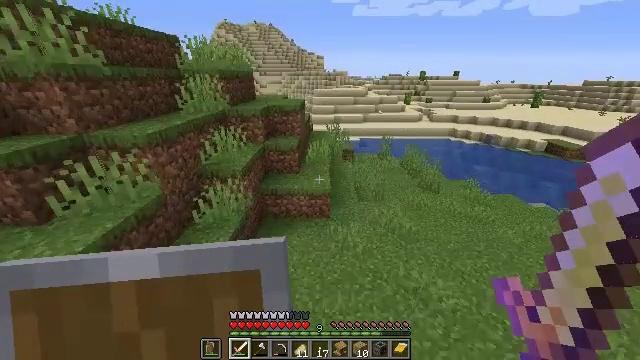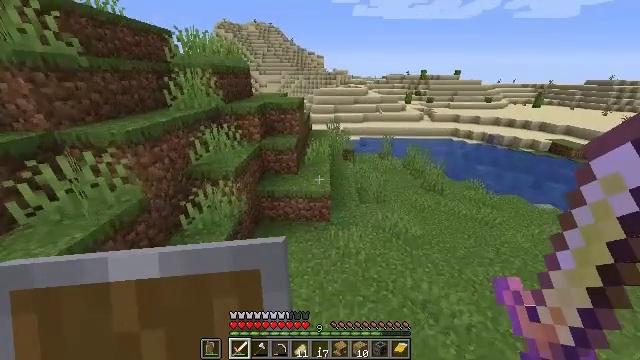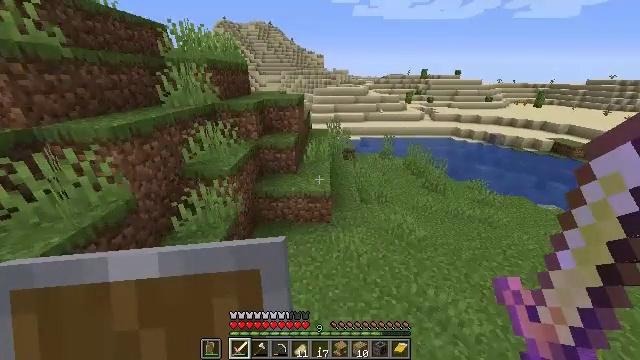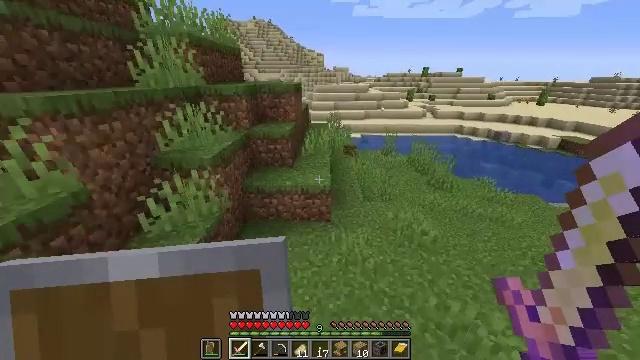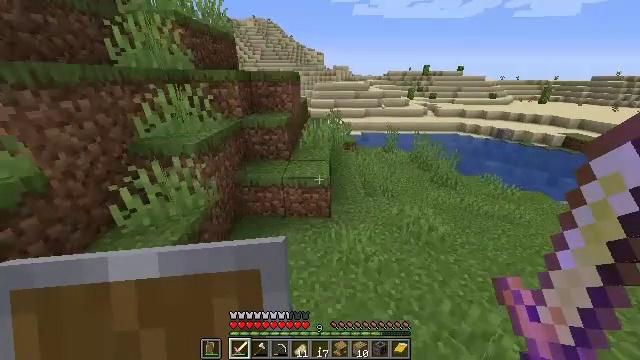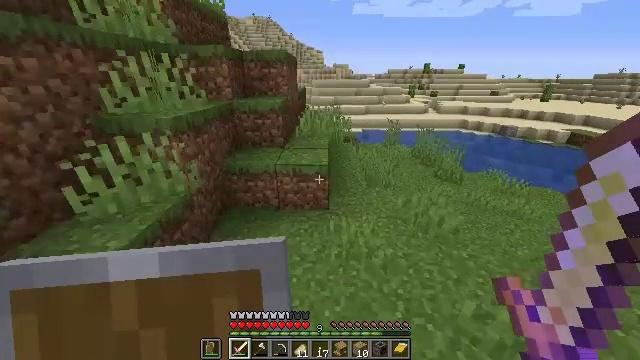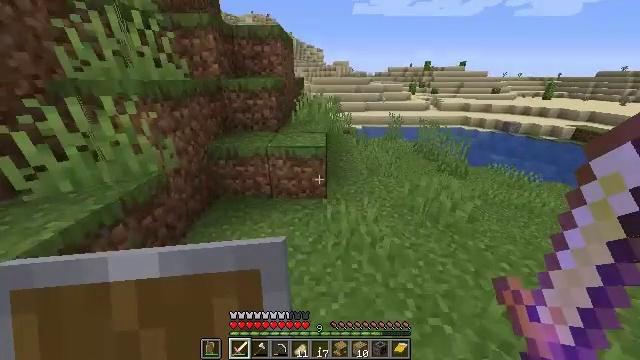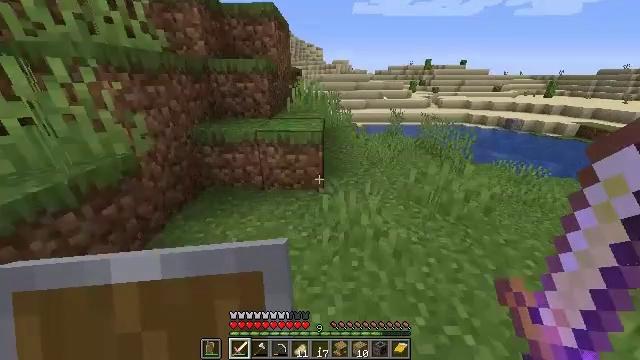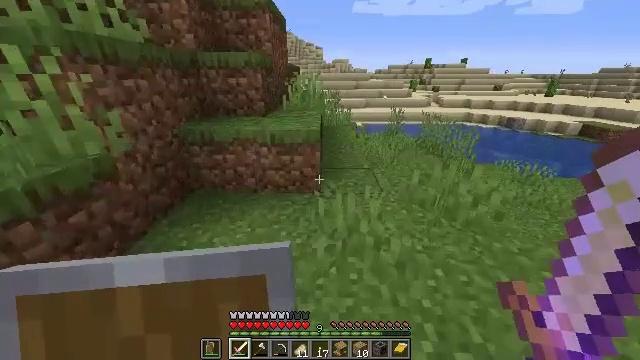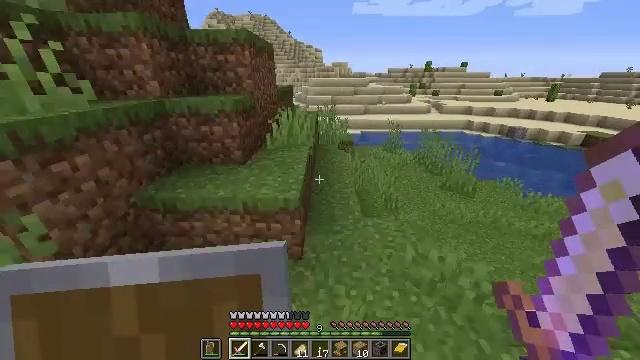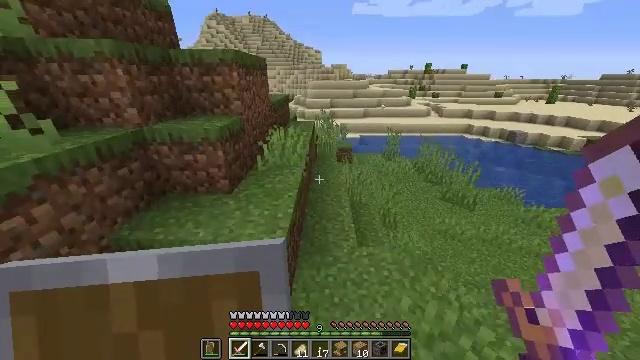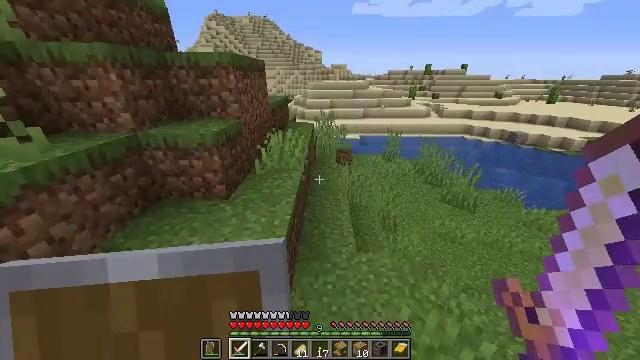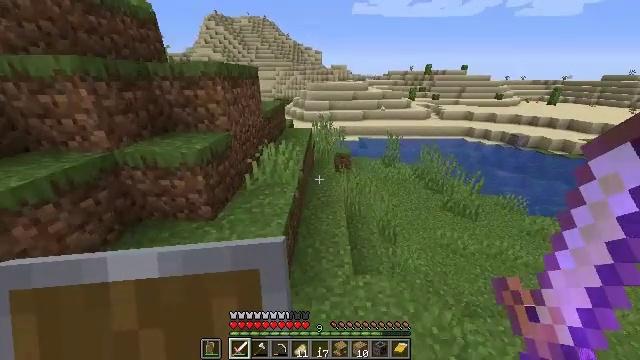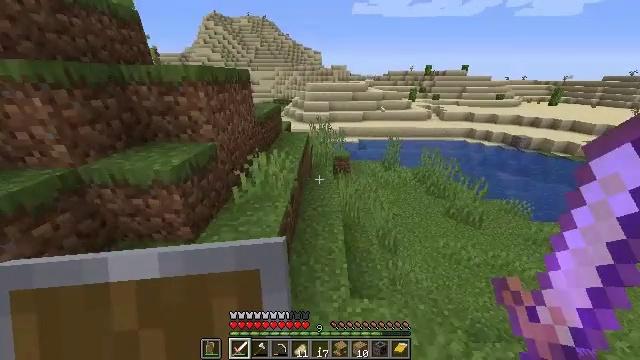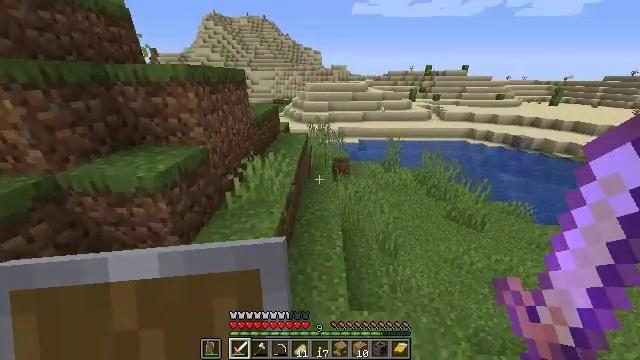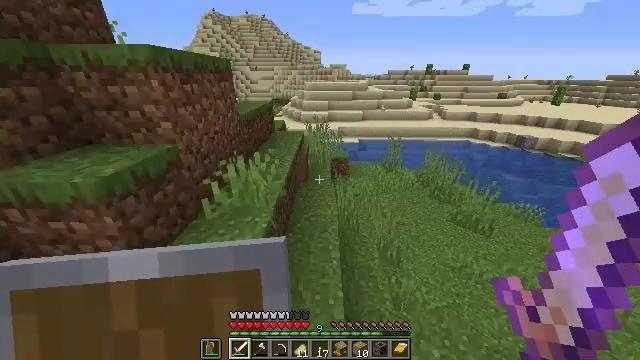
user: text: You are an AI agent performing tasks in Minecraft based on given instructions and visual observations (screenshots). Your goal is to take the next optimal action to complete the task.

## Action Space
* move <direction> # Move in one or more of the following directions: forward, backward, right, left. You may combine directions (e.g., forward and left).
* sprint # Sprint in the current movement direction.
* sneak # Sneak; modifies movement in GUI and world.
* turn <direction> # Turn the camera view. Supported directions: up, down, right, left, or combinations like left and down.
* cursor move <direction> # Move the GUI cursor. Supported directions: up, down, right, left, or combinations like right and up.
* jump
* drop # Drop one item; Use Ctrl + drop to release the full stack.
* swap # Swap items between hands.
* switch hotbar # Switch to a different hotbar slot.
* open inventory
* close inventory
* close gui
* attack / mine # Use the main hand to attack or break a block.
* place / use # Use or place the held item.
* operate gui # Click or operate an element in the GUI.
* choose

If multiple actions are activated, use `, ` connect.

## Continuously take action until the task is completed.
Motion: motion action
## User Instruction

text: Mine the sugar cane near rivers.
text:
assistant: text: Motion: move forward, jump
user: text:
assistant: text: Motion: move forward, jump
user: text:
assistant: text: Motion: move forward and move right, jump
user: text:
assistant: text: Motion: move forward and move right, jump
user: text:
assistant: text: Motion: move forward and move right, jump
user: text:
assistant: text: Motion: move forward and move right, jump
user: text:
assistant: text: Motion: move forward and move right, jump
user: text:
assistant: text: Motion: move forward and move right, jump
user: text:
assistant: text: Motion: move forward and move right, jump
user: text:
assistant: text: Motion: move forward, jump
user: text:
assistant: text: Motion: move forward, jump
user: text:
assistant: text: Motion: move forward, jump
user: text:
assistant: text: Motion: move forward, jump
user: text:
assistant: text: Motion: move forward, jump
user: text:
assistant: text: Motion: move forward, jump
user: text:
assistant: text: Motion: move forward, jump
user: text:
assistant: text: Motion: move forward, jump
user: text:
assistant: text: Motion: move forward, jump
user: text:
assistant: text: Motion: move forward, jump
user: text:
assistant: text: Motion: move forward, jump
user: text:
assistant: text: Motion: move forward, jump
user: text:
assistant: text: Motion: move forward, jump
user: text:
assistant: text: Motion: move forward, jump
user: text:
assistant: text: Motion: move forward, jump
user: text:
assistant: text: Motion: move forward, jump
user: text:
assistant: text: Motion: move forward, jump
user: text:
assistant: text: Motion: move forward, jump
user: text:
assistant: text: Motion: move forward, jump
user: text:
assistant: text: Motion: move forward, jump
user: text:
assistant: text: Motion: move forward, jump